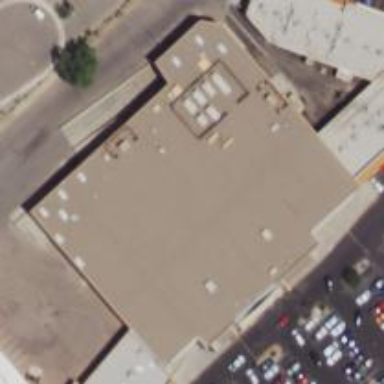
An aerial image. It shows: Supermarket.